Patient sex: F
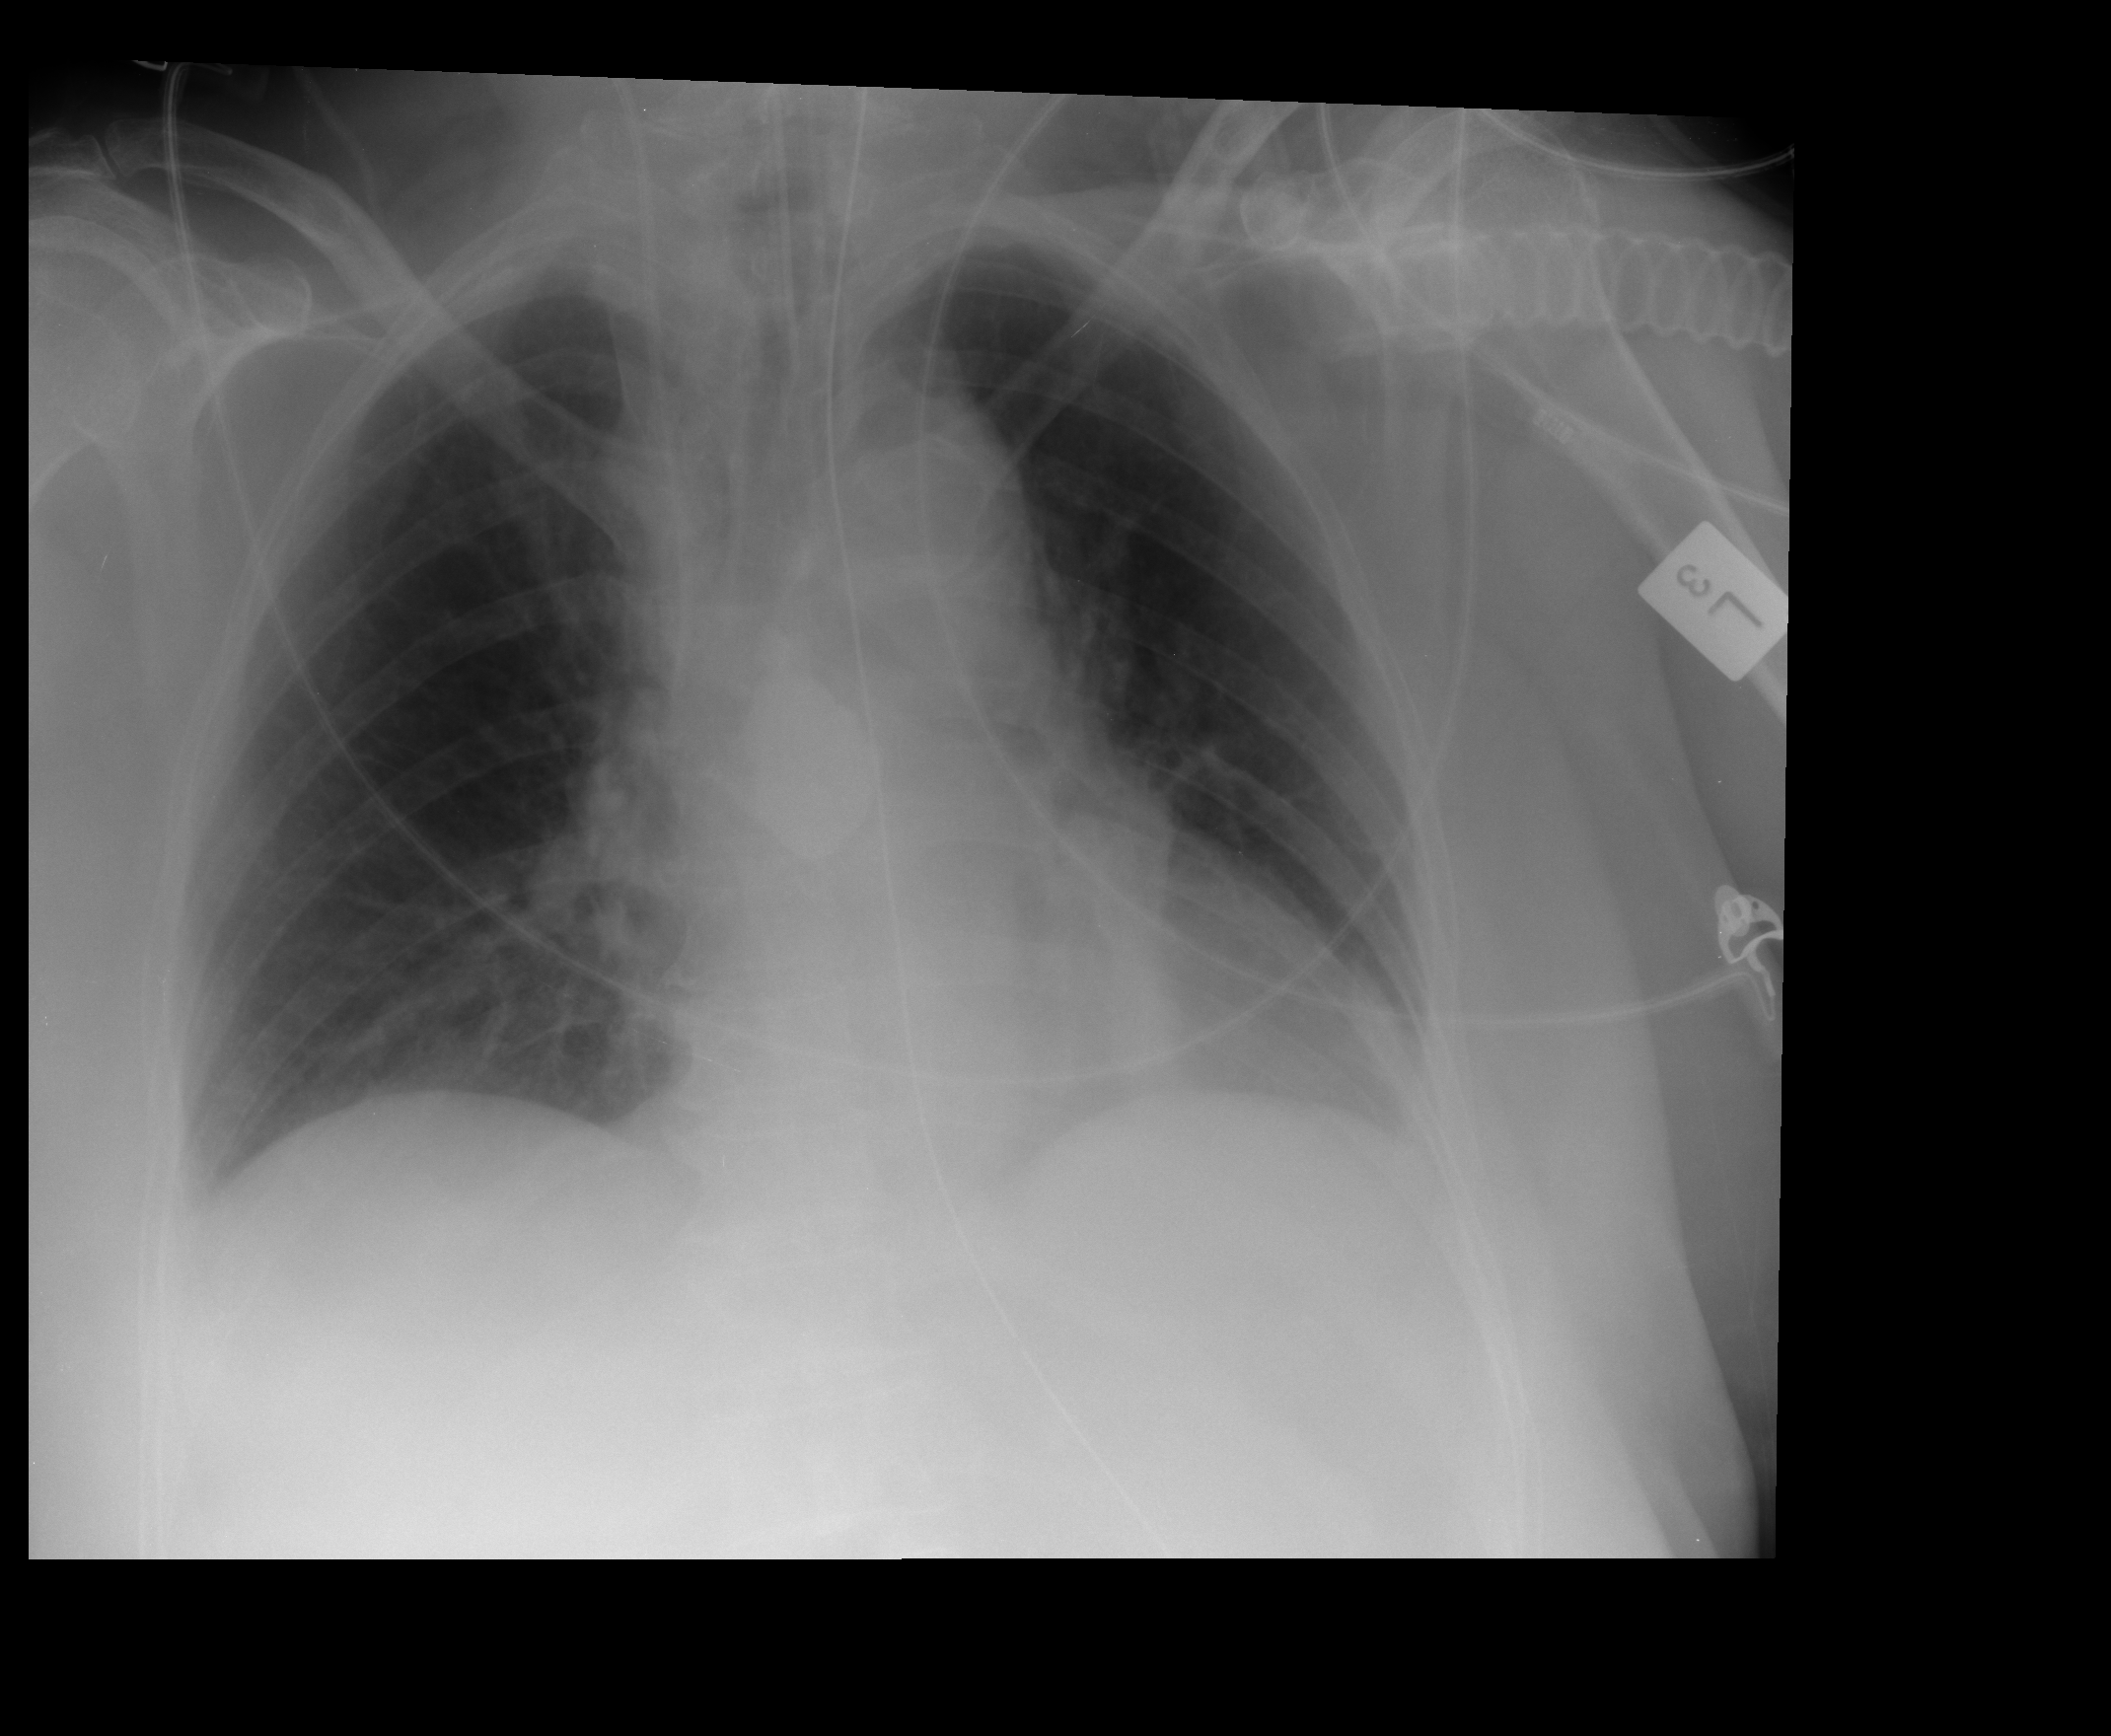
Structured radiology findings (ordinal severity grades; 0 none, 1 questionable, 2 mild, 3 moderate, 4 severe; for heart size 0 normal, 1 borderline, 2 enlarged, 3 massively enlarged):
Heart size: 0
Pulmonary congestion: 0
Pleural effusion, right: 0
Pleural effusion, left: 0
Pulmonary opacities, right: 0
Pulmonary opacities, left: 0
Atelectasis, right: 2
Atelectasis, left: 0